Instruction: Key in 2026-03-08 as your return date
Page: home
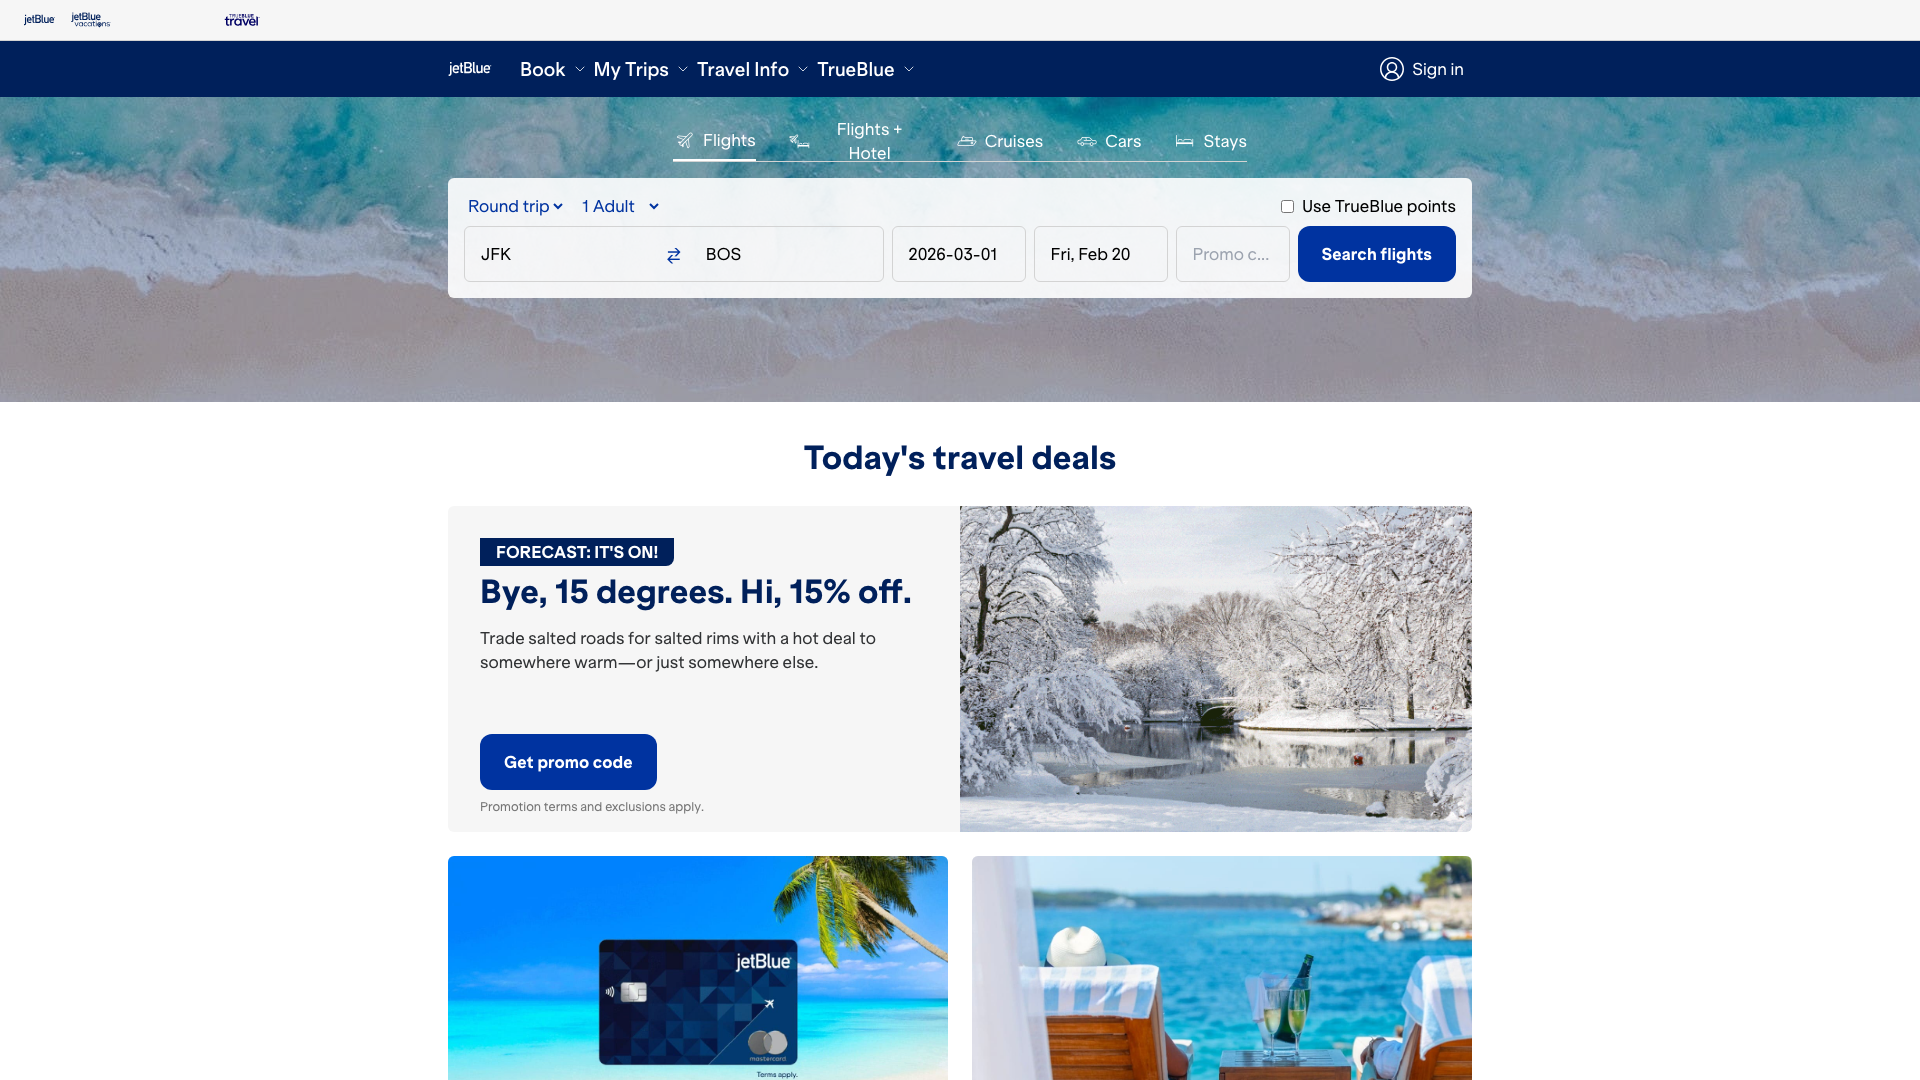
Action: type